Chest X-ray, PA view. Patient: 39 years old, sex M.
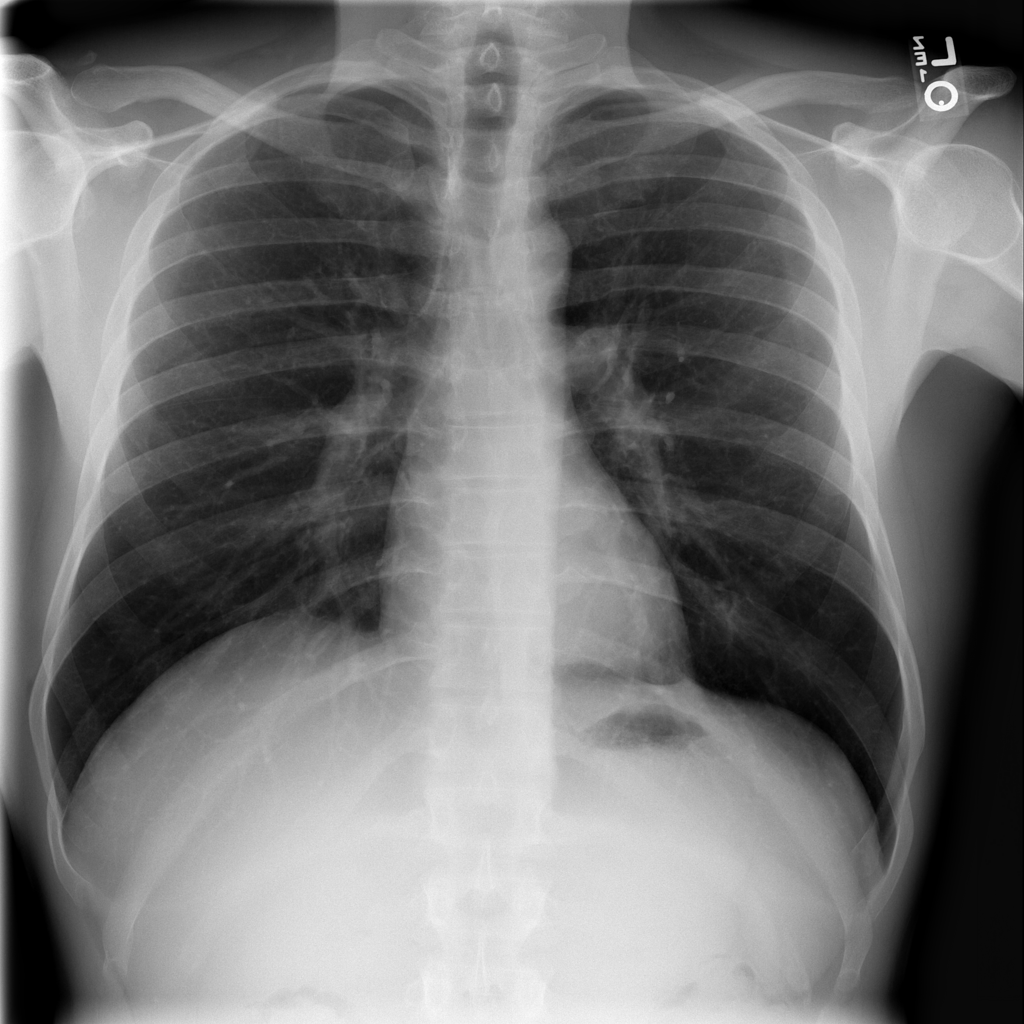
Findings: No Finding